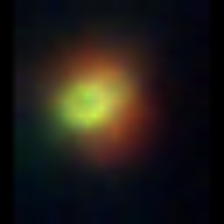
Taxon: NanoPlankton
Group: Other